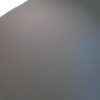
Label: space